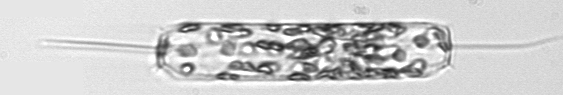
Label: Ditylum_brightwellii